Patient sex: F
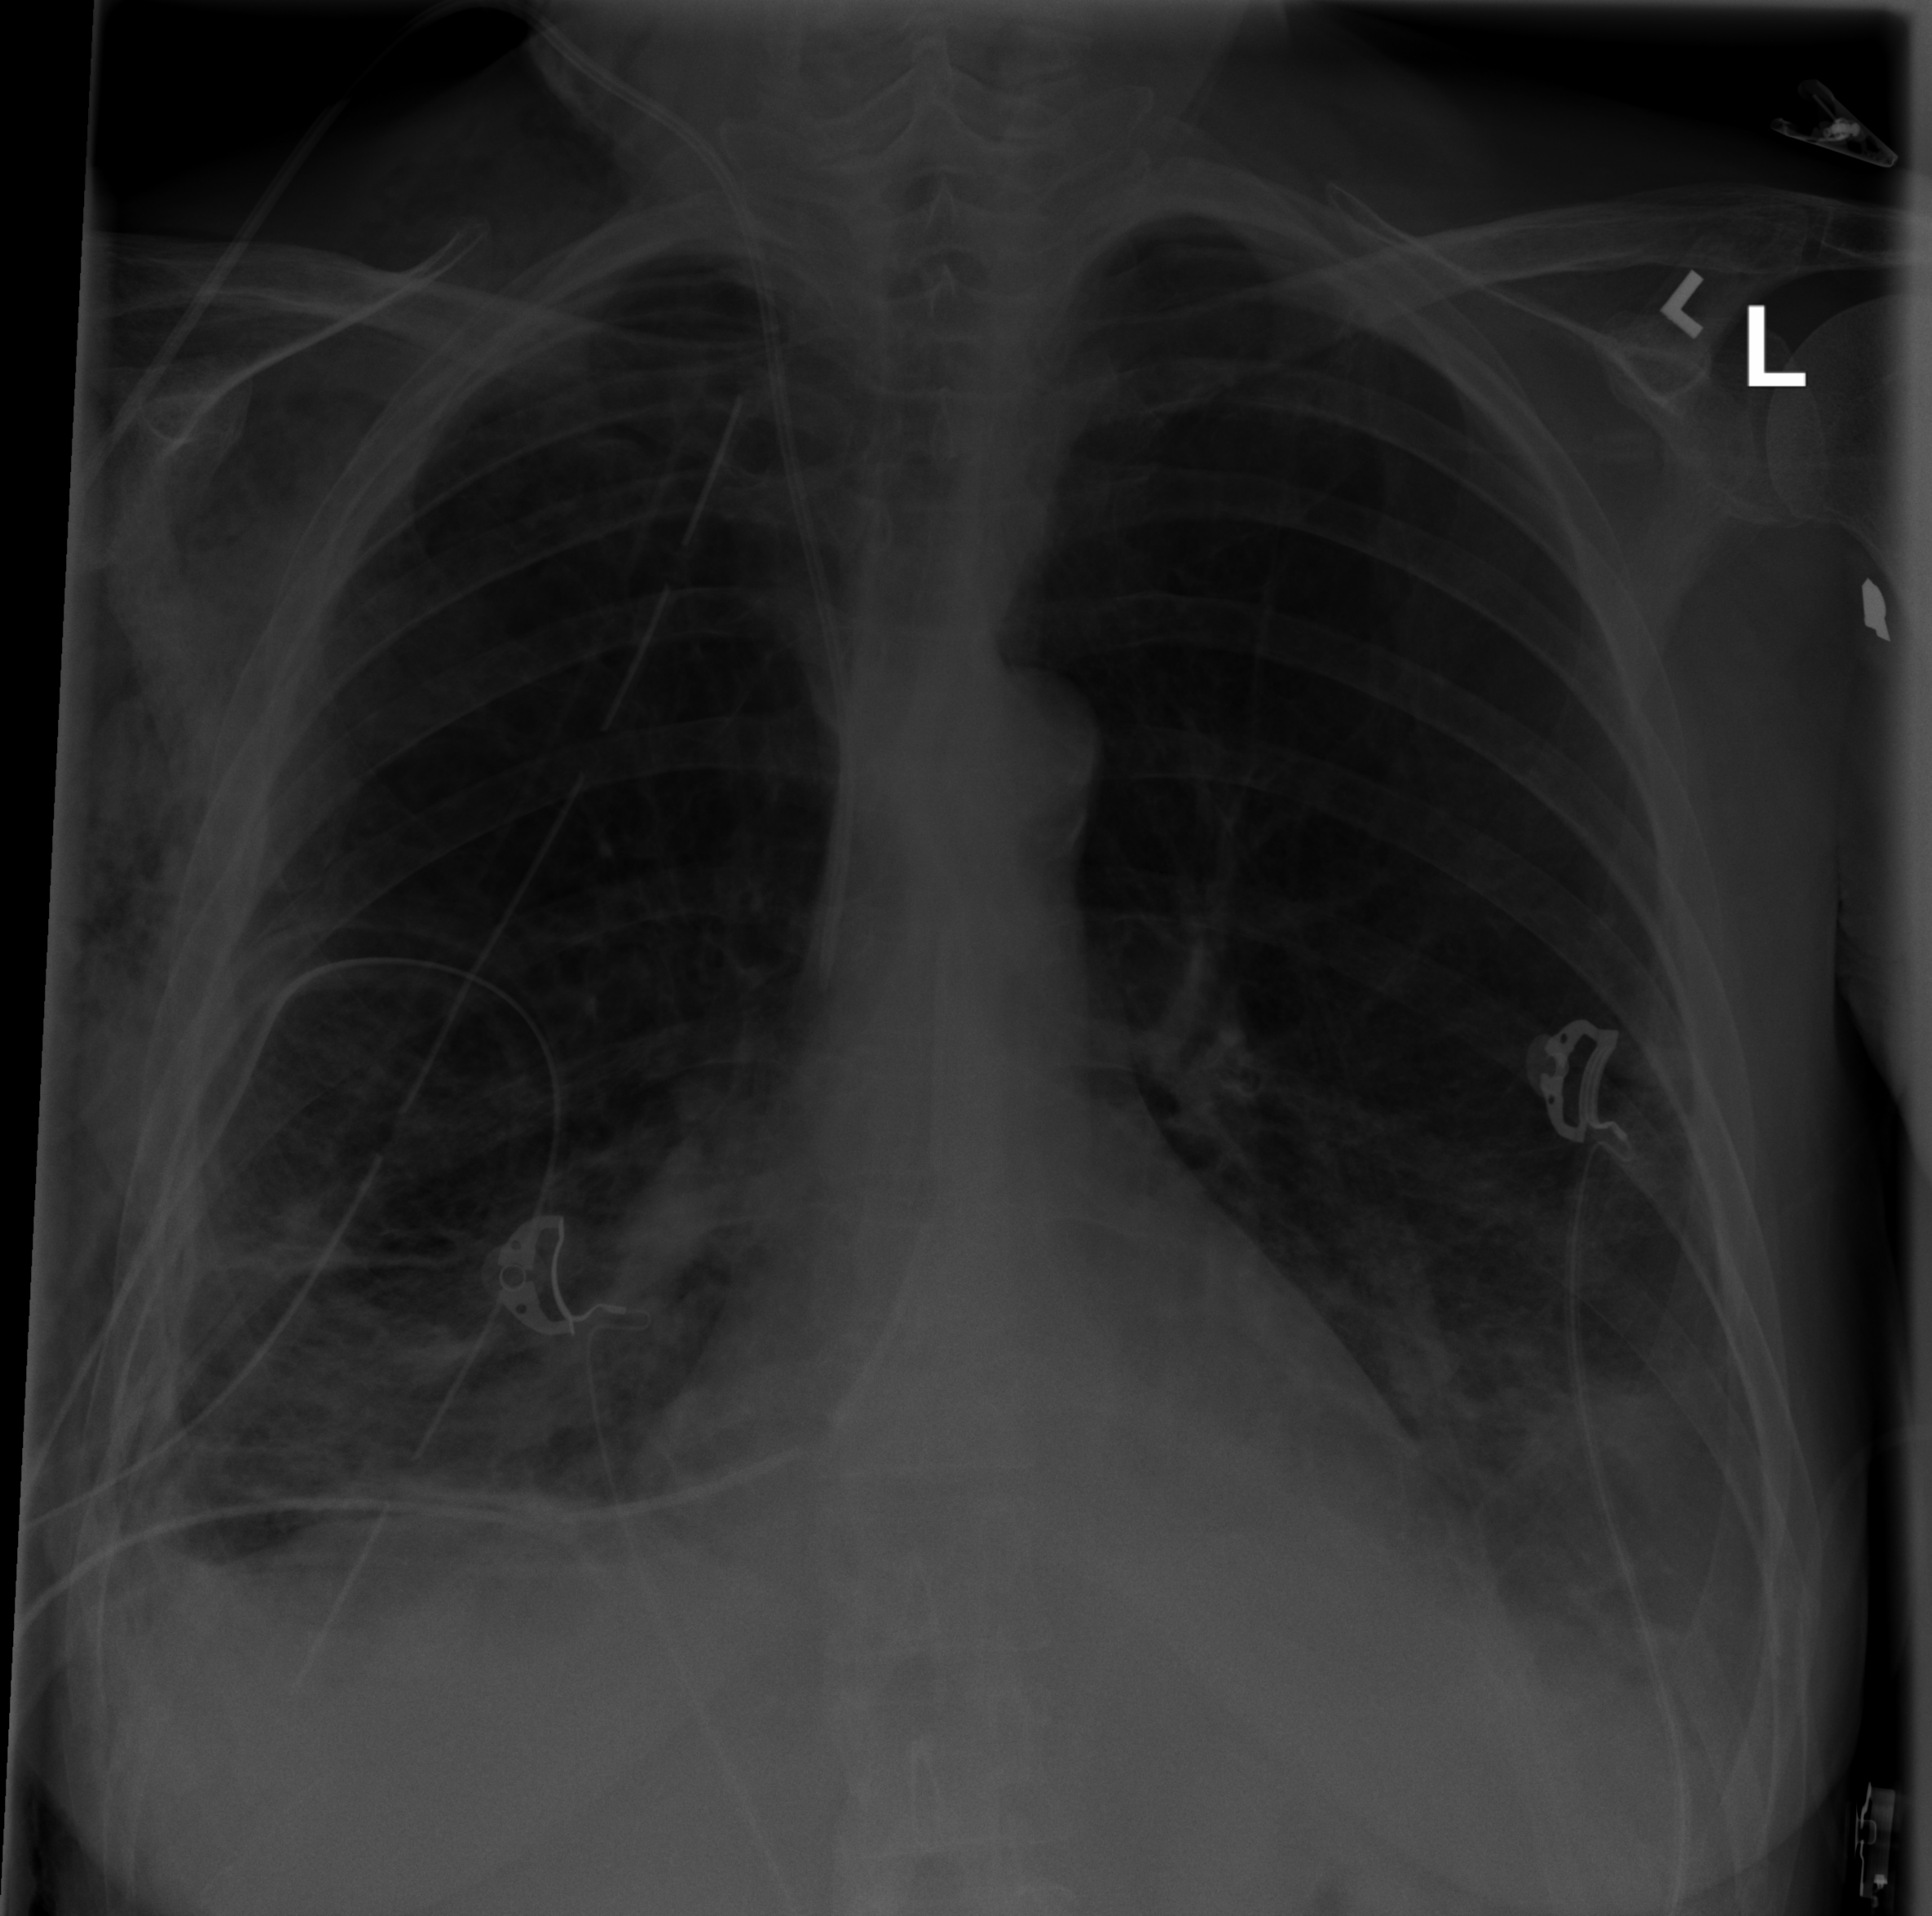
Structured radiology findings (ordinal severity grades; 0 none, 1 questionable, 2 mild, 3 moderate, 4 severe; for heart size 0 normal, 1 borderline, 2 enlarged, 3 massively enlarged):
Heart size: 0
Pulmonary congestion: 0
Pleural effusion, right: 2
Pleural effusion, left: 2
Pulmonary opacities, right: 2
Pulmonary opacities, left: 2
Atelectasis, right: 3
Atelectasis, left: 2